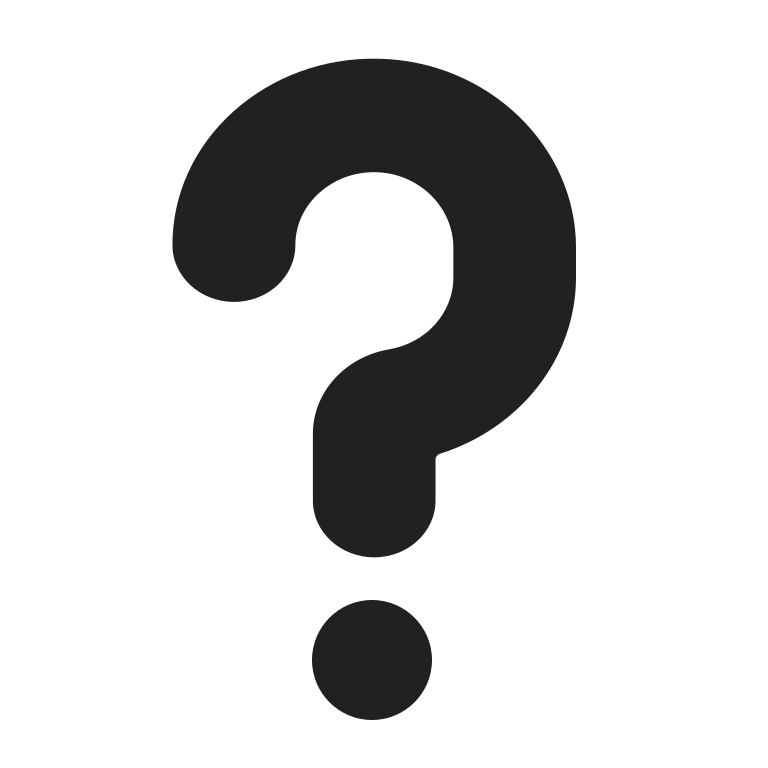
white question mark high contrast